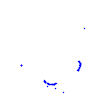
Particle: proton